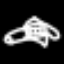
Label: airplane